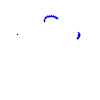
Particle: proton